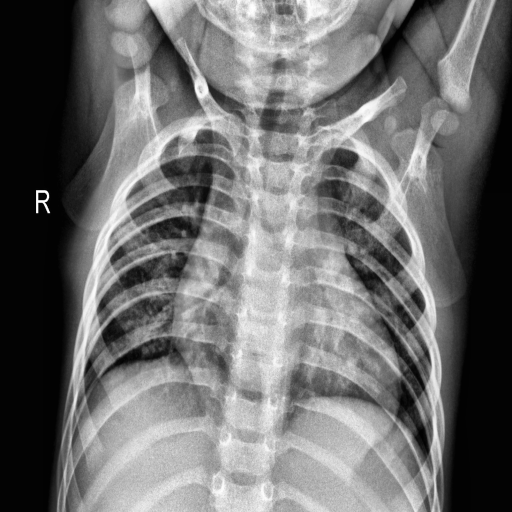
Finding: NORMAL